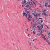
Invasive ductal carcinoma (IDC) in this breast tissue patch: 0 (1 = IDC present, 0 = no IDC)